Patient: sex F, age 67
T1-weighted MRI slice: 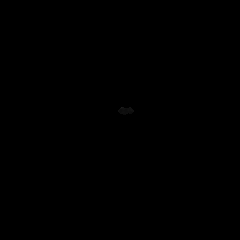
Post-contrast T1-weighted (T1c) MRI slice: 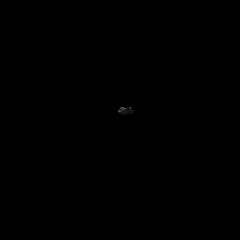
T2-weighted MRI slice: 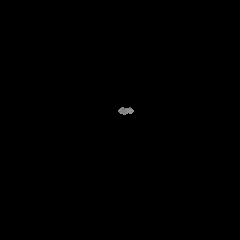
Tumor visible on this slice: no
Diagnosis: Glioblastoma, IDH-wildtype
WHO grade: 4